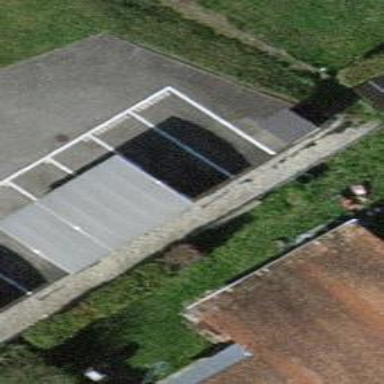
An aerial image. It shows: Shed.